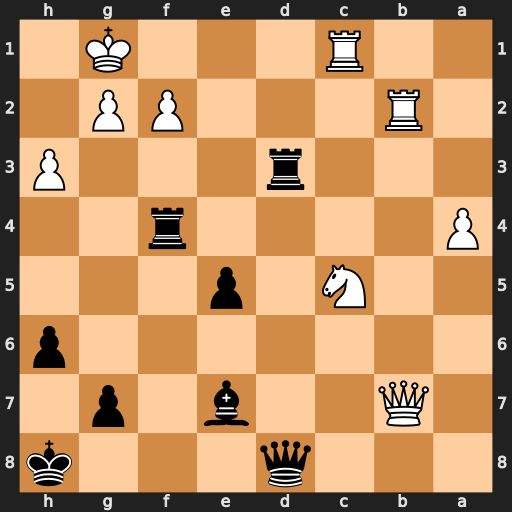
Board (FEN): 3q3k/1Q2b1p1/7p/2N1p3/P4r2/3r3P/1R3PP1/2R3K1
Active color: b
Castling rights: -
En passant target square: -
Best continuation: Rd1+ Rxd1 Qxd1+ Kh2 Bxc5 Qc8+ Bf8